Question: I am following the Microsoft music store tutorial for asp.net mvc 3 using visual studio 2010, sp1. <URL> I am translating code into VB.
The tutorial says to add the following line to the application_start method of the Global.asax file, but the compiler says that it can't find the file sample data:
'''
Sub Application_Start()
System.Data.Entity.Database.SetInitializer( //MvcMusicStore.Models.SampleData' is not defined.
New MvcMusicStore.Models.SampleData())
...
End Sub
'''
I'm confused why the compiler can't find this file because I have a SampleData.vb file under the models folder of the project, as shown in the picture below:

What am I missing?
- I added a namespace statement around the SampleData class to ensure that it is in the same namespace as the overall project
'''
Namespace MvcMusicStore
Public Class SampleData
Inherits DropCreateDatabaseIfModelChanges(Of MusicStoreEntities)
...
End Class
End Namespace
'''
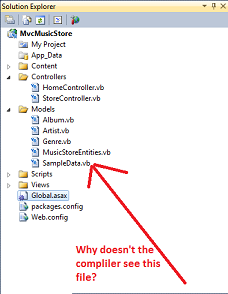
Answer: Your namespace doesn't match your initialization. Either change the namespace to read 'Namespace MvcMusicStore.Models', or change the initialization to say 'new MvcMusicStore.SampleData()'
Actually since you are in the same namespace you should be able to just write
'new SampleData()'